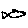
Label: fish